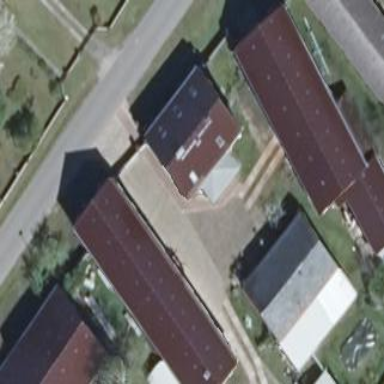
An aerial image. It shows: Gabled building with maroon roof. The roof is oriented along the building.